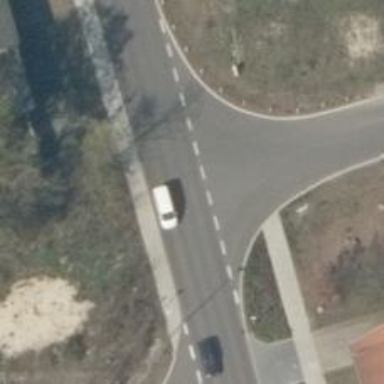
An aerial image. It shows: Tertiary road with asphalt surface and cycle track on both sides.